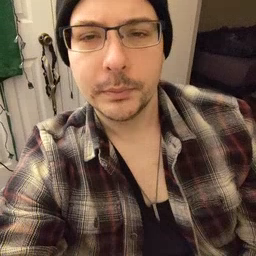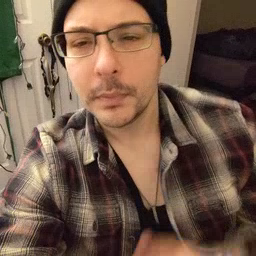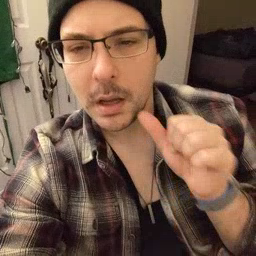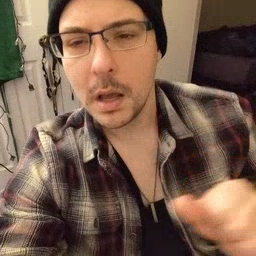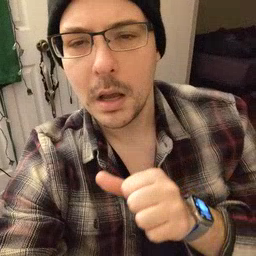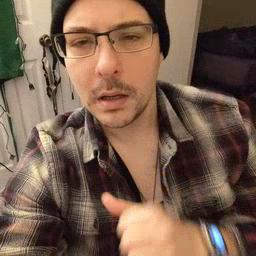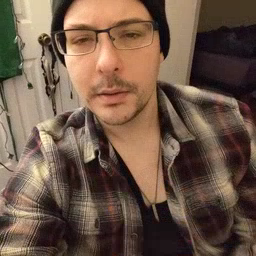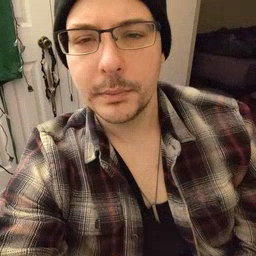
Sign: hide